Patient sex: M
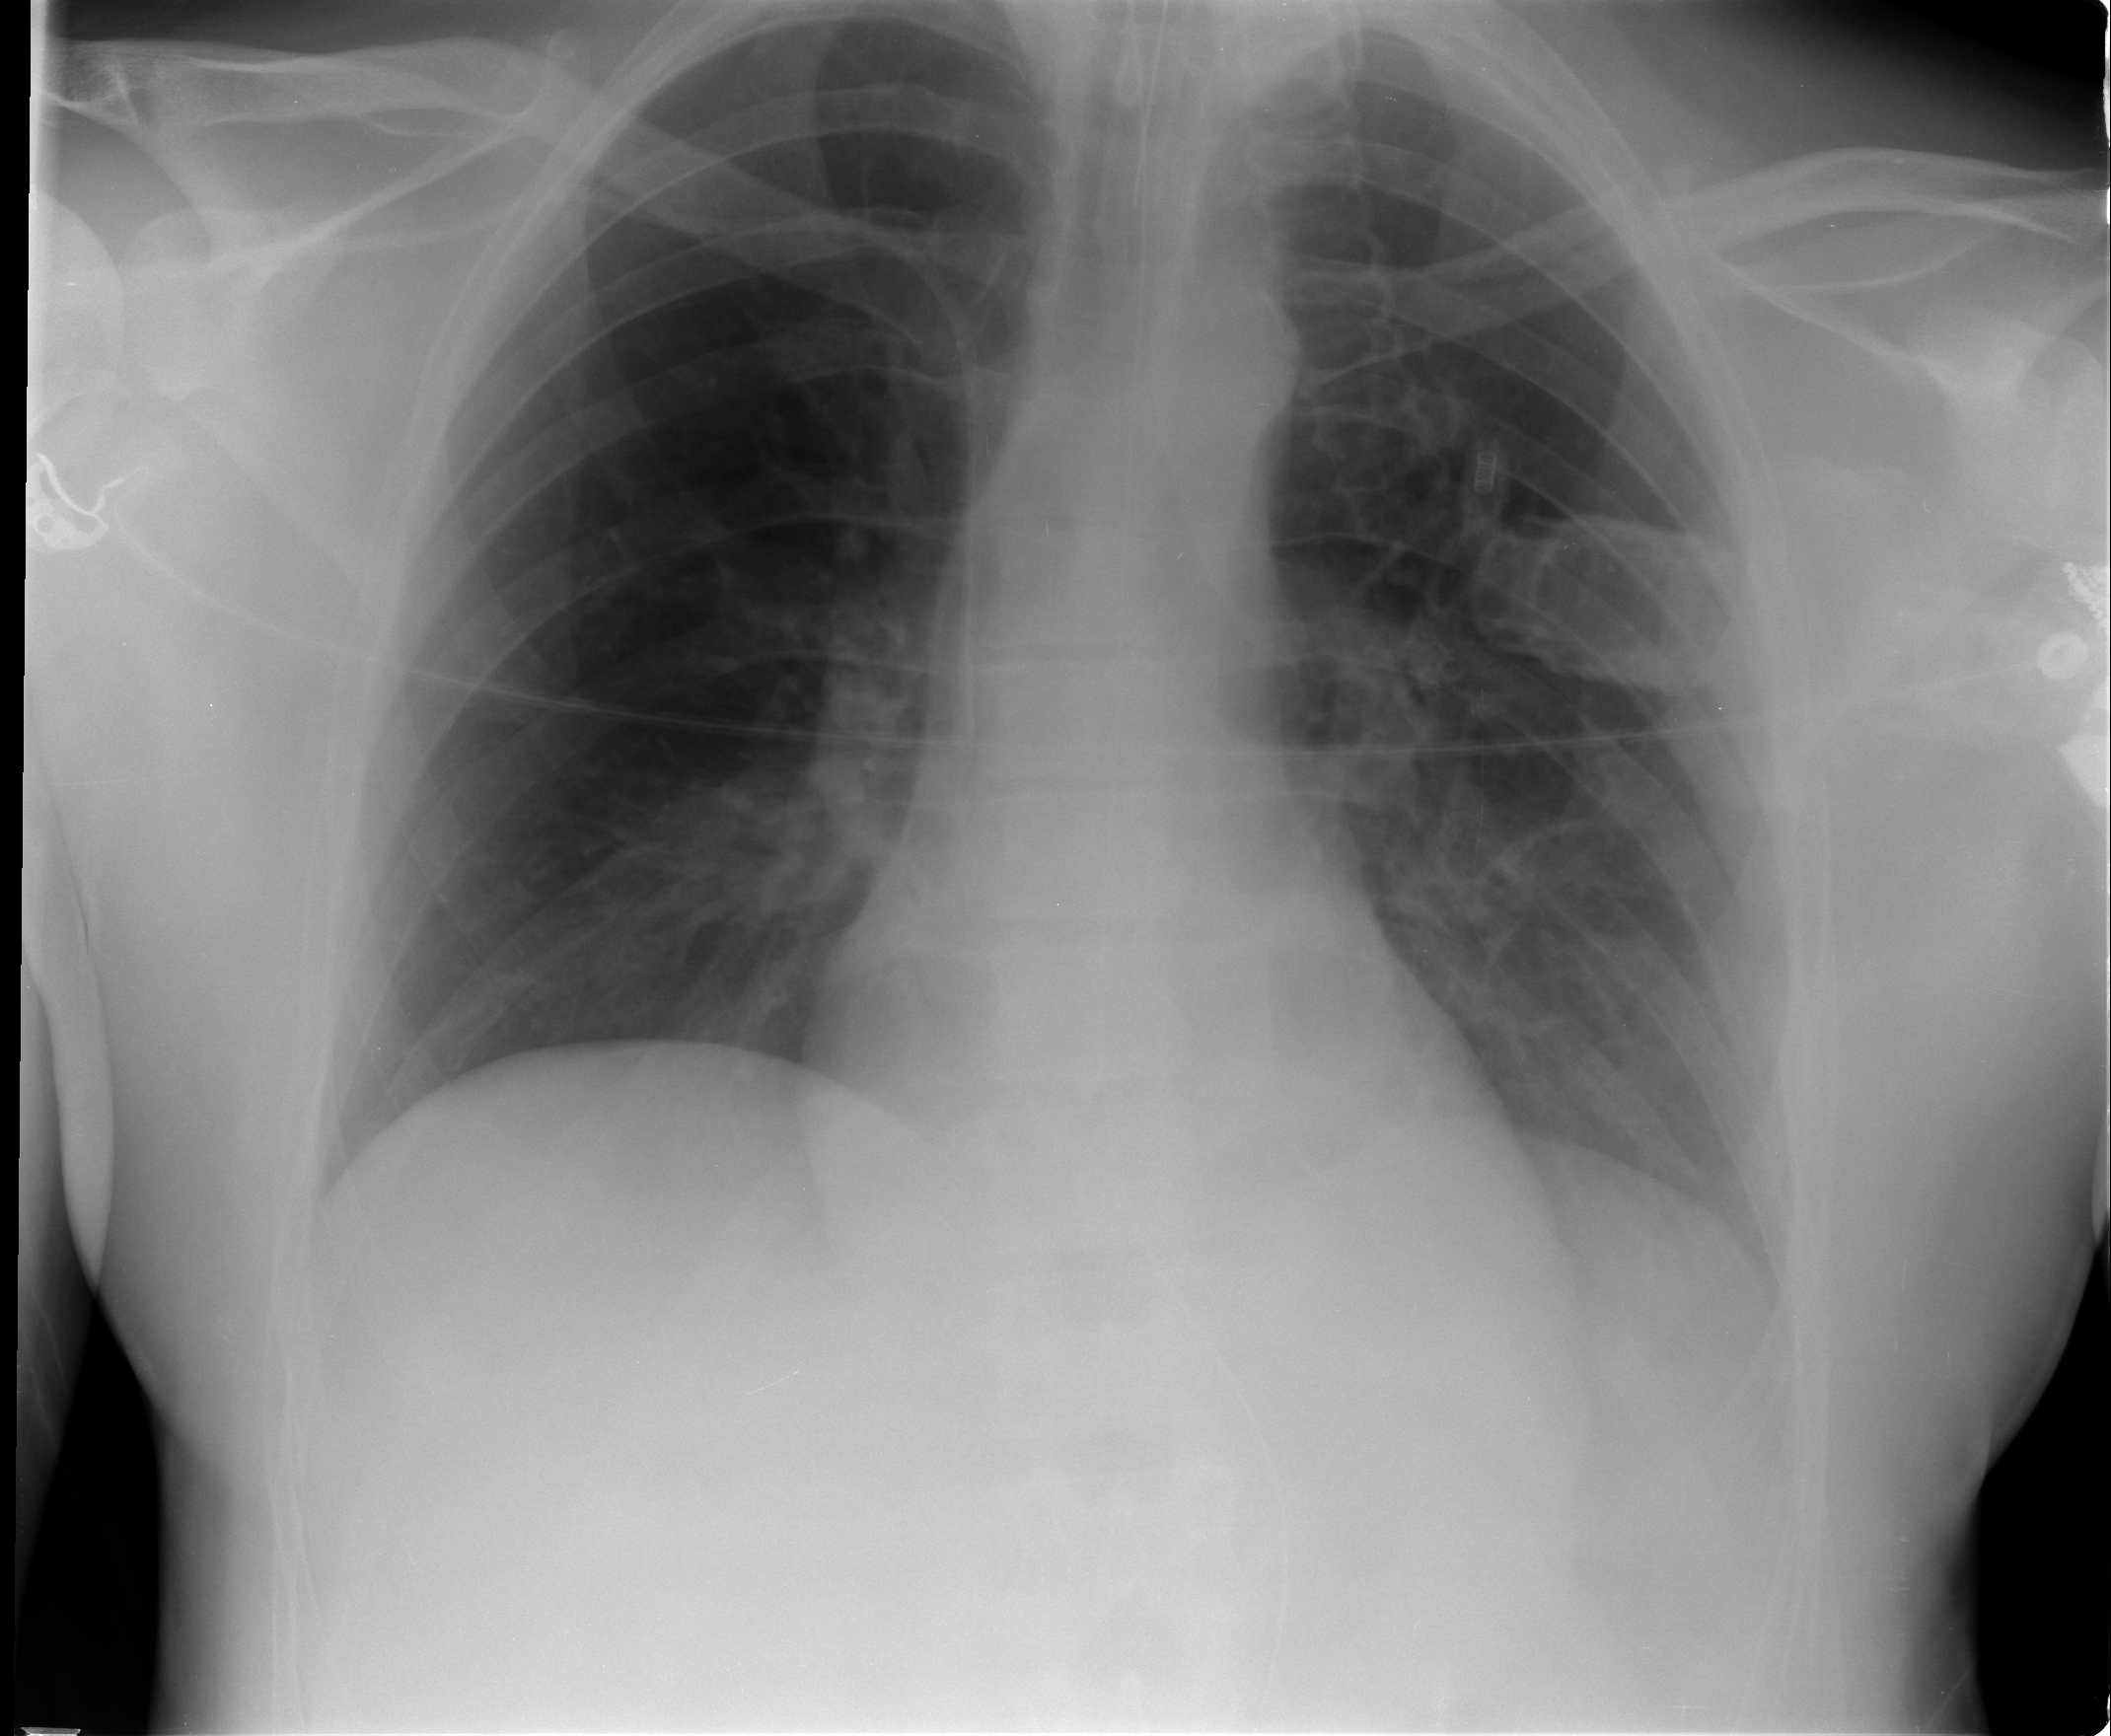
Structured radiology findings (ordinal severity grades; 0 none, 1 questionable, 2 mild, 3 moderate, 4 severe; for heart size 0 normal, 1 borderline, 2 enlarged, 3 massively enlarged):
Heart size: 0
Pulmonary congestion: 0
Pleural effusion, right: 0
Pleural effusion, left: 0
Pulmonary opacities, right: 0
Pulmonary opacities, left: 1
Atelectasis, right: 0
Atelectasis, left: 2